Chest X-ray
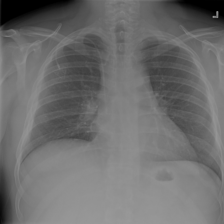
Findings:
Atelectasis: negative
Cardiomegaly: negative
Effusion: negative
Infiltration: negative
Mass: negative
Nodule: negative
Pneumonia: negative
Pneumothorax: negative
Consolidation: negative
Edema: negative
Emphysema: negative
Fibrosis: negative
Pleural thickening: negative
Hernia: negative